Question: I have the following directory structure:

'CommonUtilities', 'DataStructure1' and 'DataStructure2' contain source files used by one or more projects.
I would like to publish one or more projects as open source using Mercurial and BitBucket. But I don't know how to manage the source files used by one or more projects.
I am new to source control and to software development in general, so I would like to know the best practices in this kind of situation.
Should I:
1. Include the common source files in more repositories as needed? (that is hg add them to two or more repositories)
2. Include the common files in some other way than hg add?
3. Do something completely different?
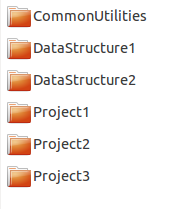
Answer: Option 3: Do something completely different.
You can use the <URL> feature: keep the common files in a different repo, then reference them from your repository.